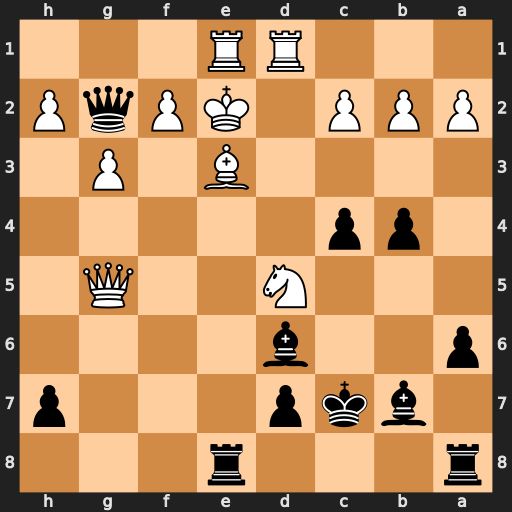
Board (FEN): r3r3/1bkp3p/p2b4/3N2Q1/1pp5/4B1P1/PPP1KPqP/3RR3
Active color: b
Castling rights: -
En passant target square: -
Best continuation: Bxd5 Rxd5 Rxe3+ Qxe3 Qxd5